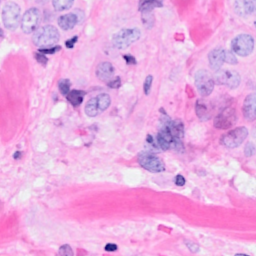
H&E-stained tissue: Breast